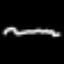
Label: squiggle